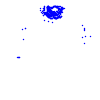
Particle: electron